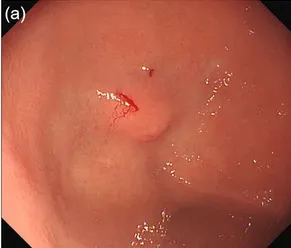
Endoscopic resection of gastric fundus submucosal tumors (a) A submucosal tumor in the fundus of the stomach.
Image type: endoscopy (gi_endoscopy)